Chest X-ray. View position: PA
Patient age: 15
Patient sex: F
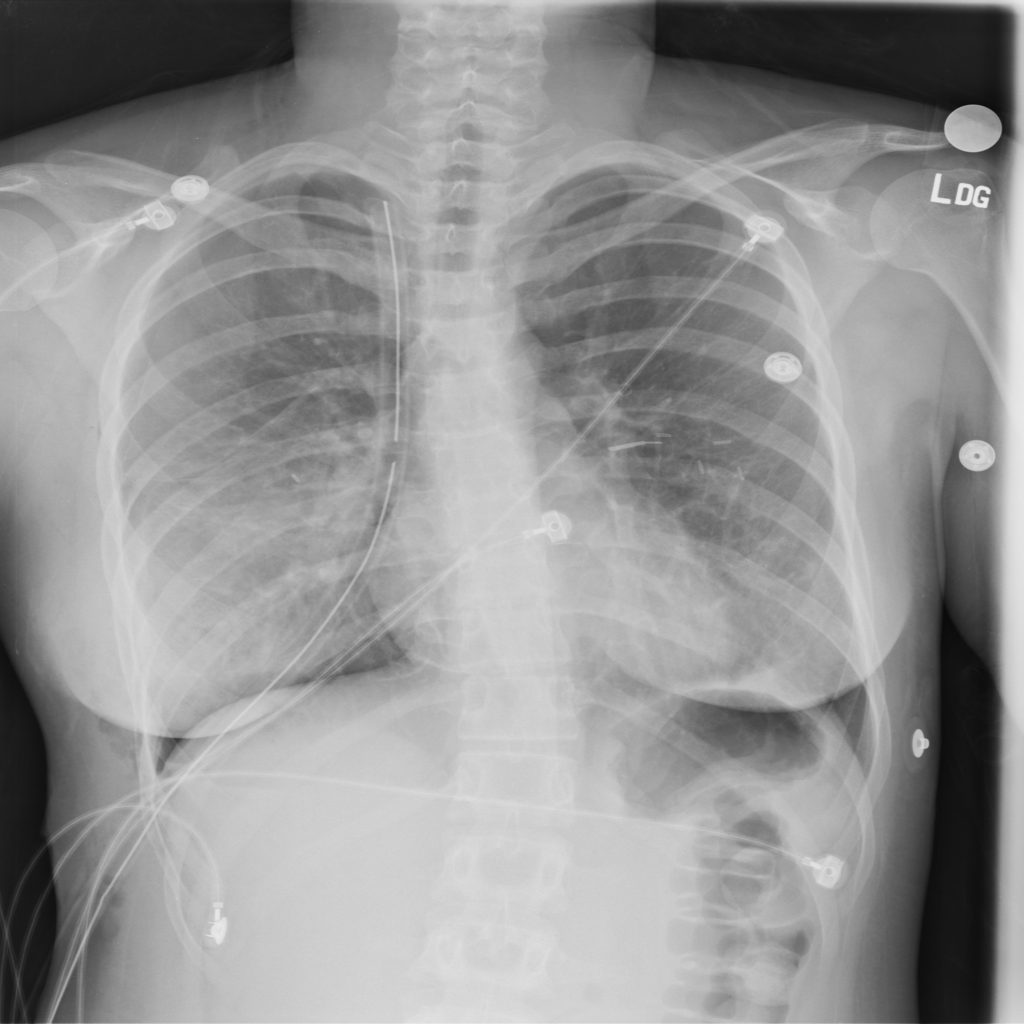
Finding: Pneumothorax